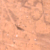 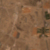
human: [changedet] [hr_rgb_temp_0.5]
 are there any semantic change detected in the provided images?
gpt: A small park has been edified on the right.